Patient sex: M
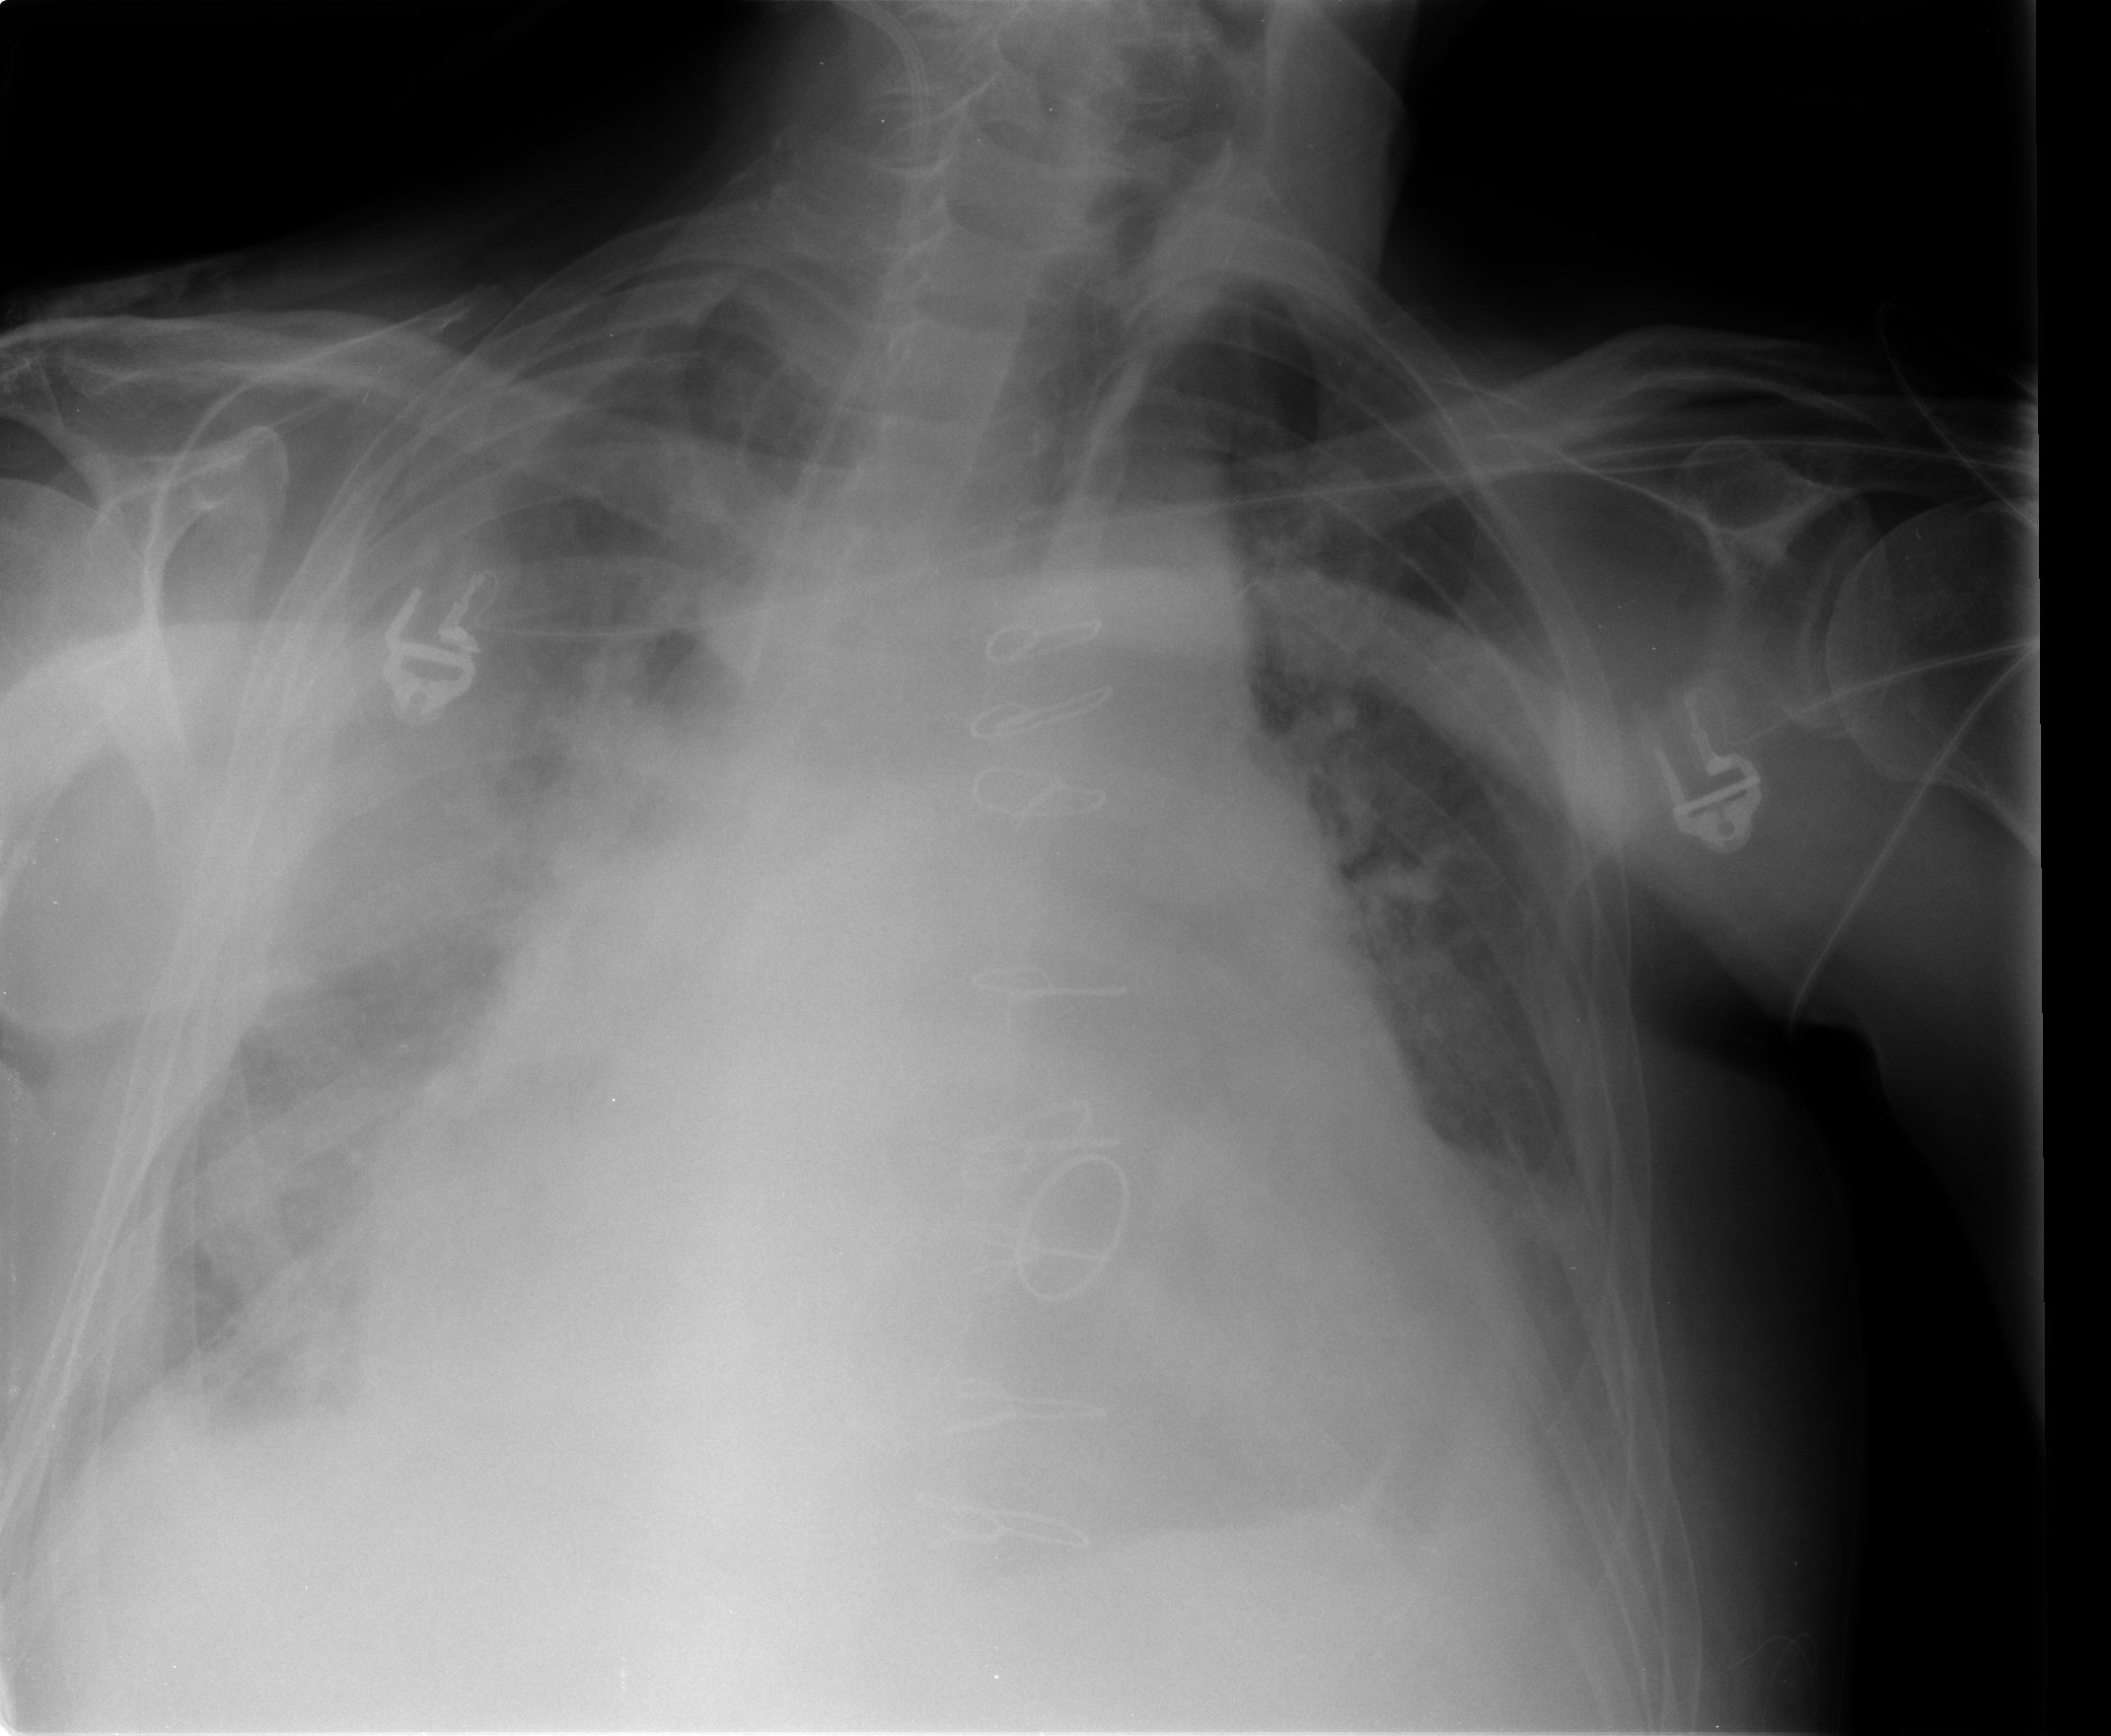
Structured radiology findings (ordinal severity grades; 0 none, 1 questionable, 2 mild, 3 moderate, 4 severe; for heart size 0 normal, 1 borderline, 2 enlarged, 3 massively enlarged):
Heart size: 3
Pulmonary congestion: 3
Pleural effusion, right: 3
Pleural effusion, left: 2
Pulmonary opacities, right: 3
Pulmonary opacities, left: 2
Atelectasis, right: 3
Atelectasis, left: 2